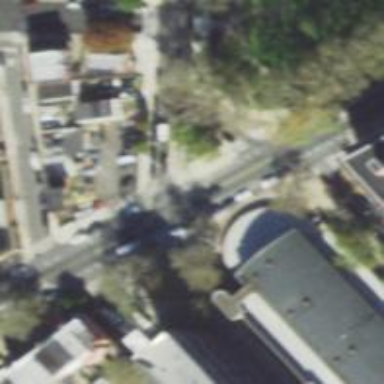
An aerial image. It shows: Footway located on traffic island.